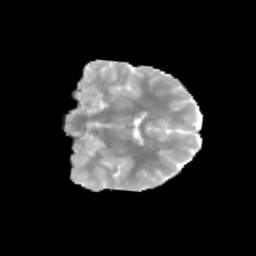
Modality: MD
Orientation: coronal
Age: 12
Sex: male
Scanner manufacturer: siemens
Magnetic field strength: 3 T
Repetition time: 3.8 s
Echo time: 0.07 s